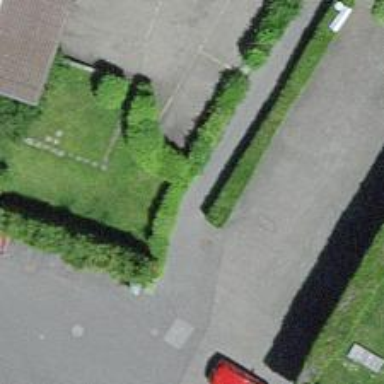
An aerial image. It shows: Paved footway.